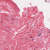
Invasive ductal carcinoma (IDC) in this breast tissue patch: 0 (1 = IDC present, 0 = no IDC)